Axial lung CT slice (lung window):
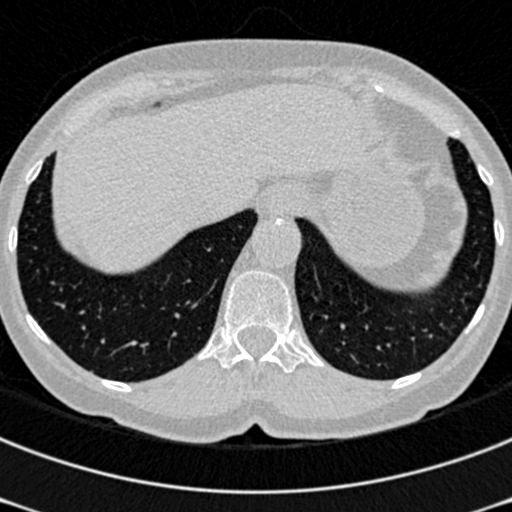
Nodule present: no